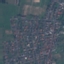
Land use / land cover: Residential